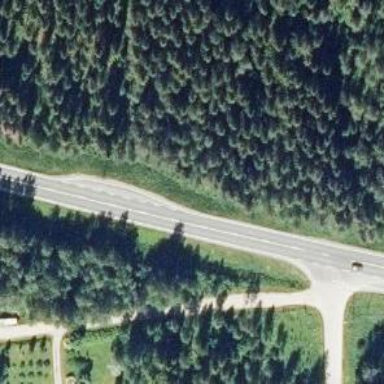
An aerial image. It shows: Primary road with asphalt surface.